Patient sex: F
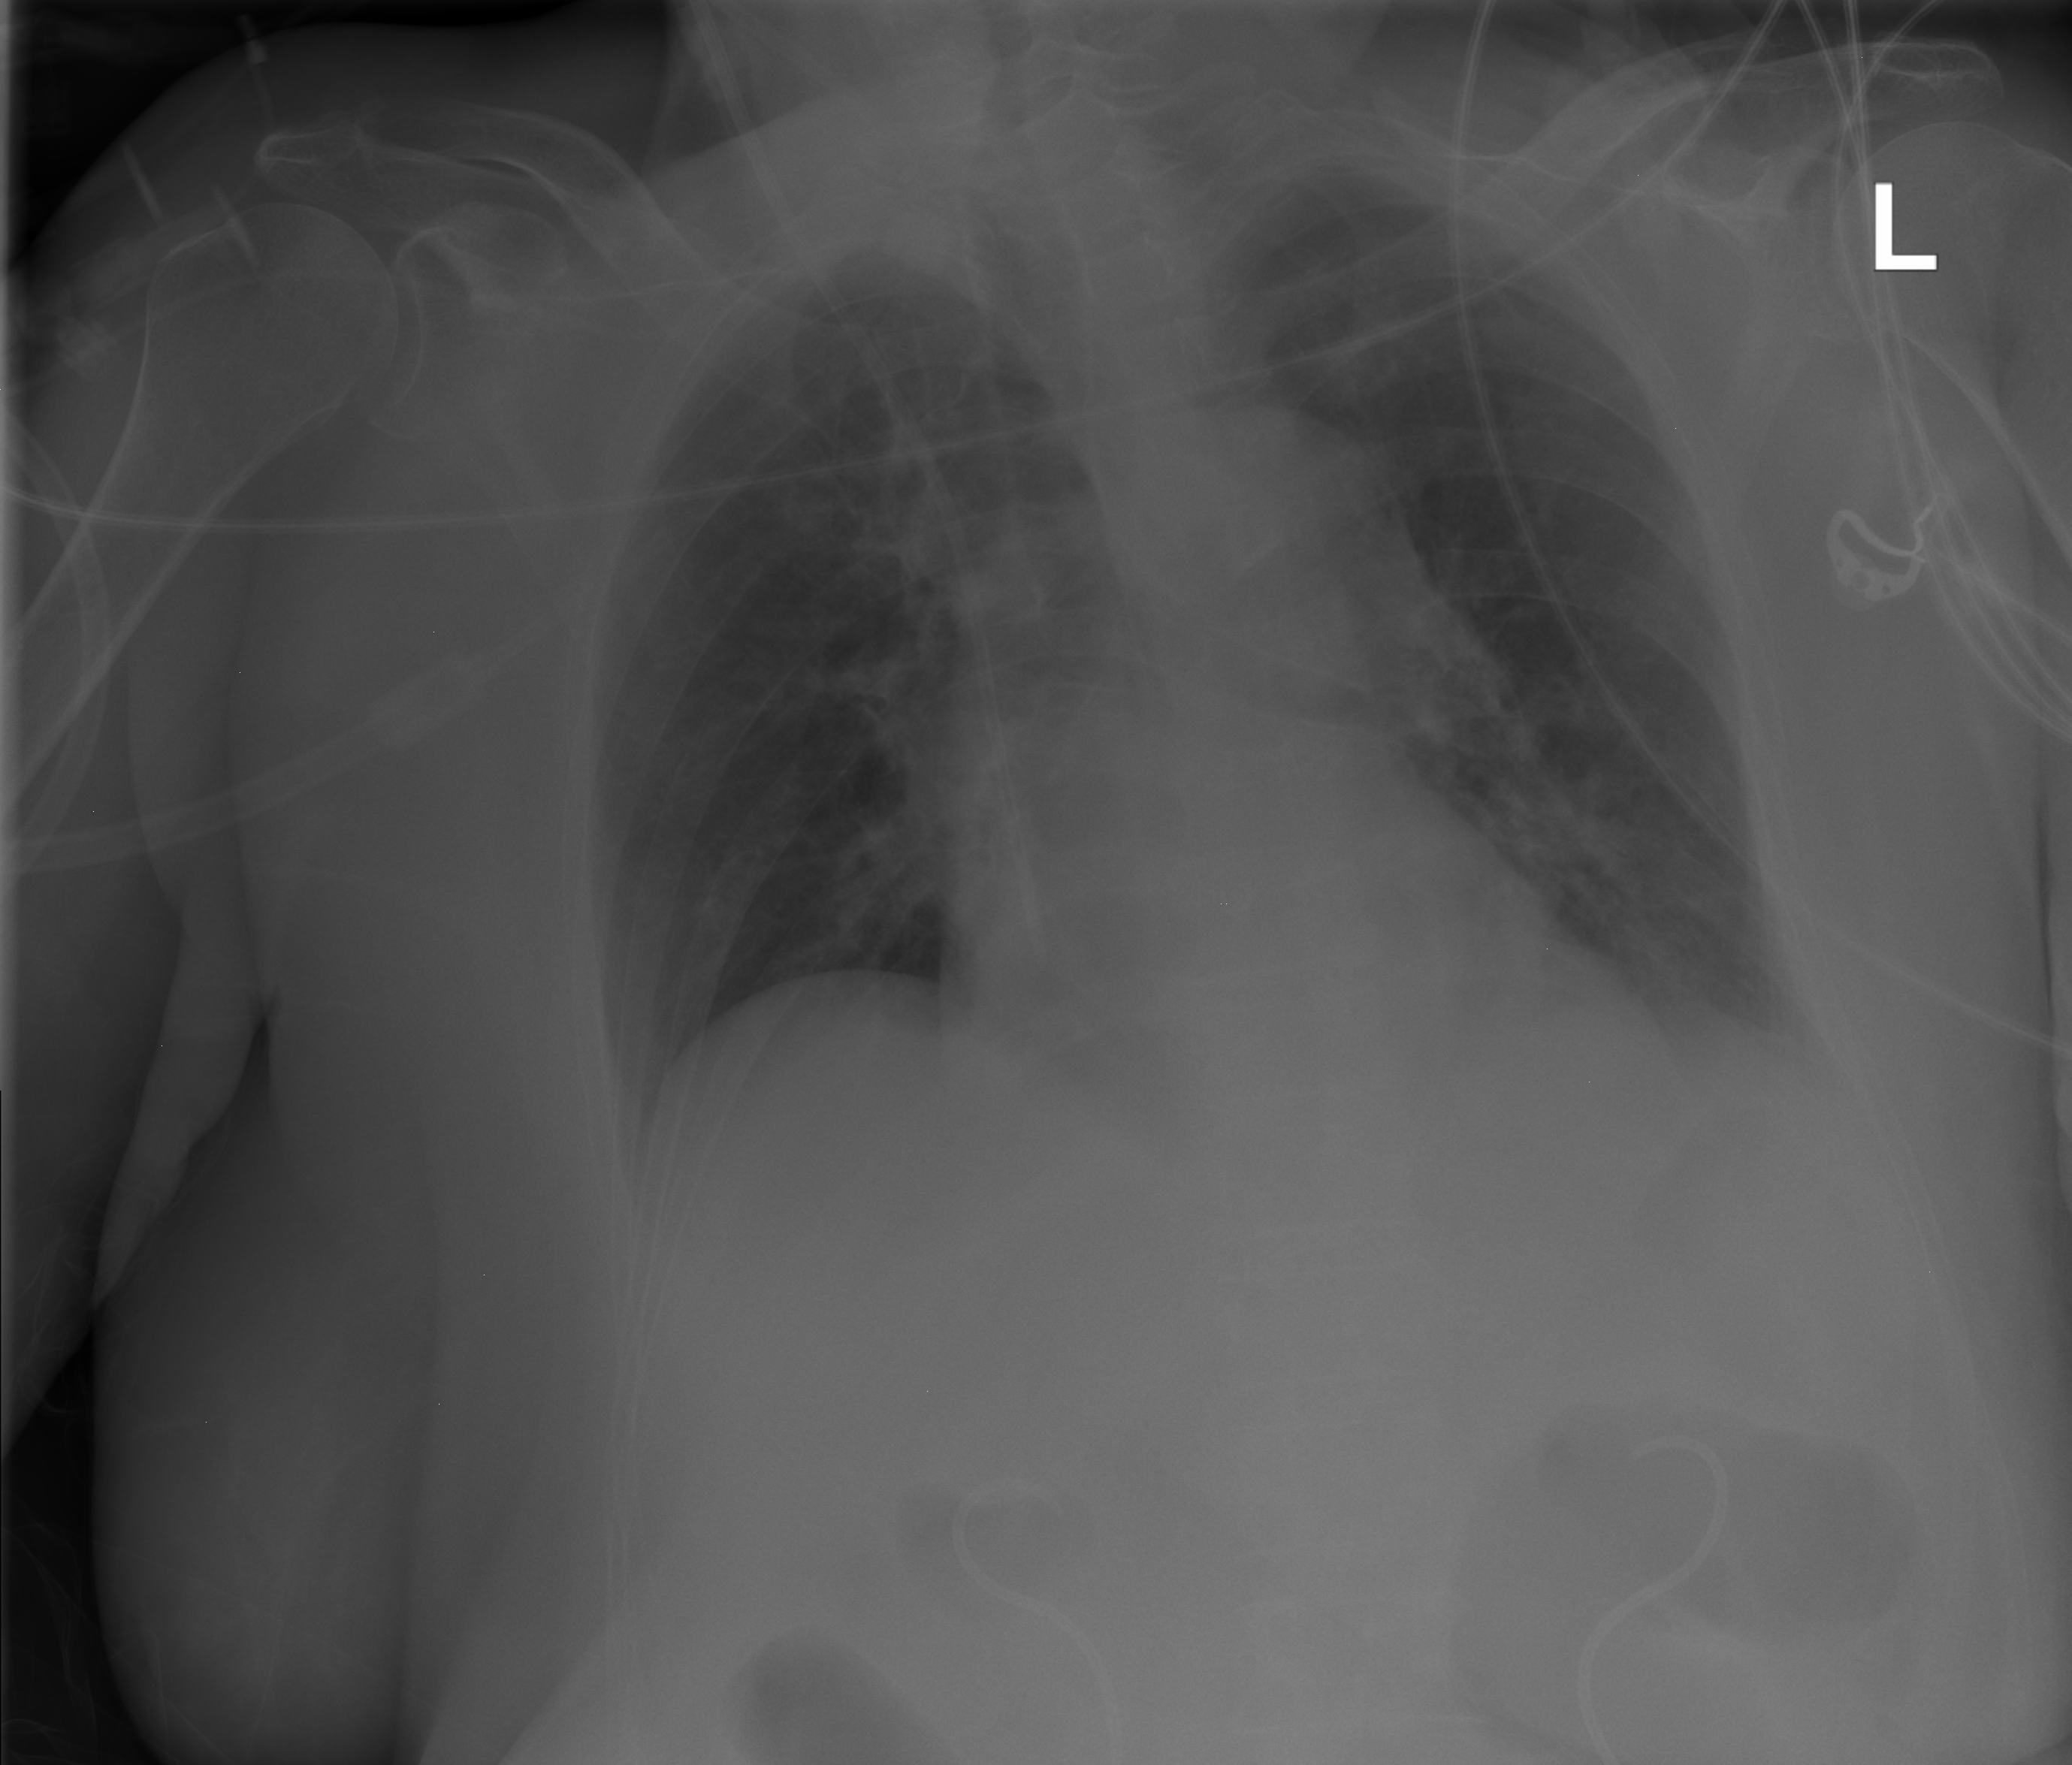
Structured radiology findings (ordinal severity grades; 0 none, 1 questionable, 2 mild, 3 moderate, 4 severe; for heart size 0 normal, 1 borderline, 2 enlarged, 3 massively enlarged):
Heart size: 0
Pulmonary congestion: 0
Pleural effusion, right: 0
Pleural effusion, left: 0
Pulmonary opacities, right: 0
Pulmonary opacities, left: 0
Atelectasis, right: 0
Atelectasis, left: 2